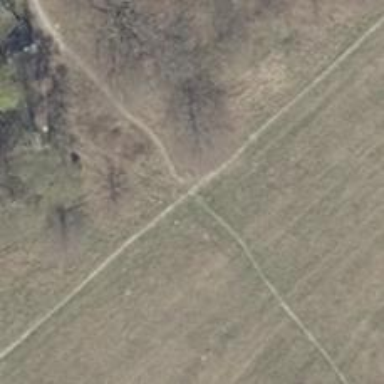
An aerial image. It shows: Dirt path.